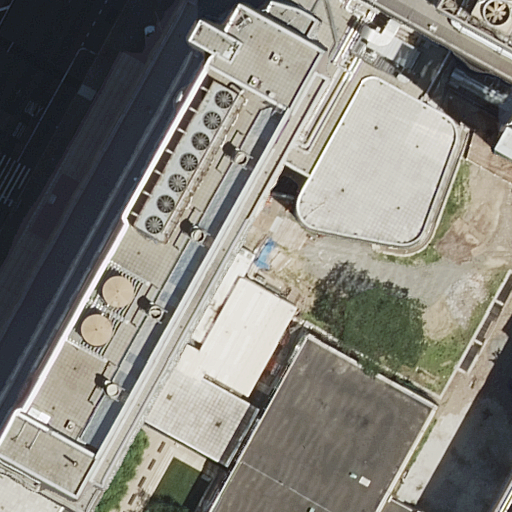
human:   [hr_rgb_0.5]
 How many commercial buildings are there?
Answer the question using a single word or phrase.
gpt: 0

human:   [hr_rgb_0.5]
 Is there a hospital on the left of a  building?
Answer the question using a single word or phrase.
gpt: no

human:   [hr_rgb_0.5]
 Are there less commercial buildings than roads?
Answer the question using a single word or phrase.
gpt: yes

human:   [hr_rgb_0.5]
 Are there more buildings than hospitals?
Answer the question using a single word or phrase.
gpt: yes

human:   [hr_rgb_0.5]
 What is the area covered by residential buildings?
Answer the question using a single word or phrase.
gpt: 1221m2

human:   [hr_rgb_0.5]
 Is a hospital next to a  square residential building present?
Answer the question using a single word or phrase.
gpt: no

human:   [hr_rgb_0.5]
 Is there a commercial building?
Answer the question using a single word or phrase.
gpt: no

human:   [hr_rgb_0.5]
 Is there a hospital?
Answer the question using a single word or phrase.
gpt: yes

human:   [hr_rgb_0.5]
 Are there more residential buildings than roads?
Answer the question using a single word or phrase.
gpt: yes

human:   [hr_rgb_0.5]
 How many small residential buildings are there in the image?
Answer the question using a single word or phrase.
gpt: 1

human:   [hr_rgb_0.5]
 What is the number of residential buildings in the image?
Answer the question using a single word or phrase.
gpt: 2

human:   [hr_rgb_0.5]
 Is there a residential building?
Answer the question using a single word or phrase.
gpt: yes

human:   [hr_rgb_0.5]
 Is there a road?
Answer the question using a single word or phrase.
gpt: yes

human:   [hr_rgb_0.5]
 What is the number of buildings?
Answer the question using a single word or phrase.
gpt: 3

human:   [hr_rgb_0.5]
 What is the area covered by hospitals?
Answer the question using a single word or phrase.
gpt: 9968m2

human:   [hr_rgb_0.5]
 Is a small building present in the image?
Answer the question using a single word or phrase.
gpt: yes

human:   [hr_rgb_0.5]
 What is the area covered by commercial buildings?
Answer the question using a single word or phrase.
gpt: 0m2

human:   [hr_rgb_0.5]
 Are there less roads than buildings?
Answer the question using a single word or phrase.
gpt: yes

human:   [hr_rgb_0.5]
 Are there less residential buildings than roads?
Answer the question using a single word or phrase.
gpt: no

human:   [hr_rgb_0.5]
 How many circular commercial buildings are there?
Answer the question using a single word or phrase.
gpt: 0

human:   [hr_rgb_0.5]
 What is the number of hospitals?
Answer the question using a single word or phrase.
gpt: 1

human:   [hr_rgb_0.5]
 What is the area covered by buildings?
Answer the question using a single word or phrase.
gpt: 6062m2

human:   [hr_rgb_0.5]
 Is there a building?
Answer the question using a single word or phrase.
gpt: yes

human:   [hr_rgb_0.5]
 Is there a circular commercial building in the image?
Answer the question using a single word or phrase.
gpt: no

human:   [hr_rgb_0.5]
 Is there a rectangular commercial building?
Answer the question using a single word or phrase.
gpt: no

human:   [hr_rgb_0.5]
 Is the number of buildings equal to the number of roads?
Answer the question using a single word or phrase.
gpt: no

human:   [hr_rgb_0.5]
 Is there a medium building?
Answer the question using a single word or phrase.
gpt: no

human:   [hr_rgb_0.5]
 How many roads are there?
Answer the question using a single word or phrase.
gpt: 1

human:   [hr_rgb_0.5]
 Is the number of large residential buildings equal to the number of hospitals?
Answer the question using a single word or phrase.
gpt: yes

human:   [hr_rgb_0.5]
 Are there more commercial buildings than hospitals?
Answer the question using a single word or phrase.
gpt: no

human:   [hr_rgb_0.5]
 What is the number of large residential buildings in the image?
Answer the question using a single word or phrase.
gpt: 1

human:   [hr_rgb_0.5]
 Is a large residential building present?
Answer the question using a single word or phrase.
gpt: yes

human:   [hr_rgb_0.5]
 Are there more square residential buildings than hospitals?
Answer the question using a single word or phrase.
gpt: no

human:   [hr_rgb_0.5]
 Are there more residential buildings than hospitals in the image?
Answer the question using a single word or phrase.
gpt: yes

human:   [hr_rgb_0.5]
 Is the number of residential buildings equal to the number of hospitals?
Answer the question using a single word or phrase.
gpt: no

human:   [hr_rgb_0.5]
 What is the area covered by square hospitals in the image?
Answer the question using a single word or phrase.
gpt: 0m2

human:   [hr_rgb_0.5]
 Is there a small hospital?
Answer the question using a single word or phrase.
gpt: no

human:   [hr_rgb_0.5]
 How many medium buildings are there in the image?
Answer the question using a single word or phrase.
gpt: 0

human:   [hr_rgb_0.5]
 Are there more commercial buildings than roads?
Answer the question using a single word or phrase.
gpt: no

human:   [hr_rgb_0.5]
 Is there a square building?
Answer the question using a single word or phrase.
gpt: no

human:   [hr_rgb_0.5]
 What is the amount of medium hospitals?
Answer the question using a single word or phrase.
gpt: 0

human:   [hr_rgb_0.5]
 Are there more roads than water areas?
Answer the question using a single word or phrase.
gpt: yes

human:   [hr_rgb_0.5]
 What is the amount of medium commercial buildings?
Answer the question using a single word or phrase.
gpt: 0

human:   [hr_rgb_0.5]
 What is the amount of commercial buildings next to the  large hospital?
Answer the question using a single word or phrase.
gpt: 0

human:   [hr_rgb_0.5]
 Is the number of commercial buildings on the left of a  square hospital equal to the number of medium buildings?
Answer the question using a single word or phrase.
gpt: yes

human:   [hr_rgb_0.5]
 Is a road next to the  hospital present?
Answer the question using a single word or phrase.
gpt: yes

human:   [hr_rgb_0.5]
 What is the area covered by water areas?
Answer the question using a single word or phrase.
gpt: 0m2

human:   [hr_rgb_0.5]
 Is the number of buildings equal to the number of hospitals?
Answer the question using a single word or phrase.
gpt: no

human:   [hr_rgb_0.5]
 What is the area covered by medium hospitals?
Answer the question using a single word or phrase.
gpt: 0m2

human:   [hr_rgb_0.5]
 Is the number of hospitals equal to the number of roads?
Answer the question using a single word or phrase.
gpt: yes

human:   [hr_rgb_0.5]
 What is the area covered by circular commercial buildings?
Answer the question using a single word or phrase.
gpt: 0m2

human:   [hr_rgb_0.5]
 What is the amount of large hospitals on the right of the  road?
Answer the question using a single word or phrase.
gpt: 0

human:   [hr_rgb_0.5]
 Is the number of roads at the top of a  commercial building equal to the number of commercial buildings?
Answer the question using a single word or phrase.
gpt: yes

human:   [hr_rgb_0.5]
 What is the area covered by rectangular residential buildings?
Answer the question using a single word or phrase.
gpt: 64m2

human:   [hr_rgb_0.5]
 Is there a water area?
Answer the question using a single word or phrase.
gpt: no

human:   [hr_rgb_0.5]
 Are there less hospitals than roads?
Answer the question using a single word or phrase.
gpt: no

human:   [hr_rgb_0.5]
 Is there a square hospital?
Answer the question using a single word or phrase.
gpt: no

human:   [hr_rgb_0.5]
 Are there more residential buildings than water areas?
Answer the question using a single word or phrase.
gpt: yes

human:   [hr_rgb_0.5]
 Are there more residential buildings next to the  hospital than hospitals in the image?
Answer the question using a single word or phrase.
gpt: yes

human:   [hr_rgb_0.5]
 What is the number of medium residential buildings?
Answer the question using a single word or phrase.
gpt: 0

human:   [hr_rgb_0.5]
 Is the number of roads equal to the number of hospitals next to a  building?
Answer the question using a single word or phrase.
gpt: yes

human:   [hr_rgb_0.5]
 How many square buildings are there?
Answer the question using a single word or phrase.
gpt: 0

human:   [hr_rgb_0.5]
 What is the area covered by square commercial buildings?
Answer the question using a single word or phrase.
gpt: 0m2

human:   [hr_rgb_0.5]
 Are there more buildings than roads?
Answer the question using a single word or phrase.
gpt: yes